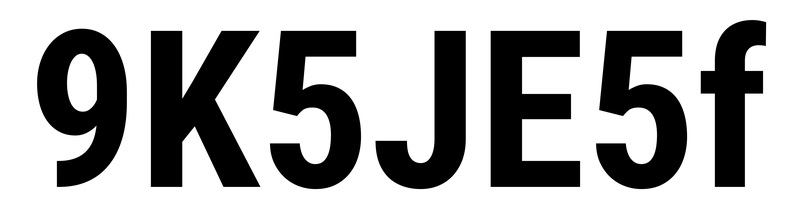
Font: Roboto_Condensed_Bold